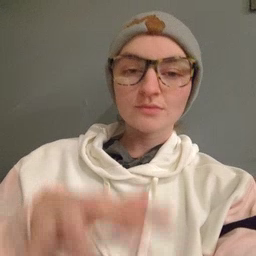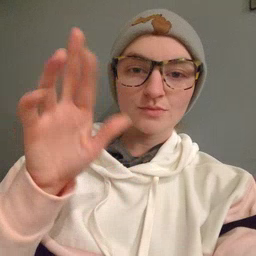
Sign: refrigerator